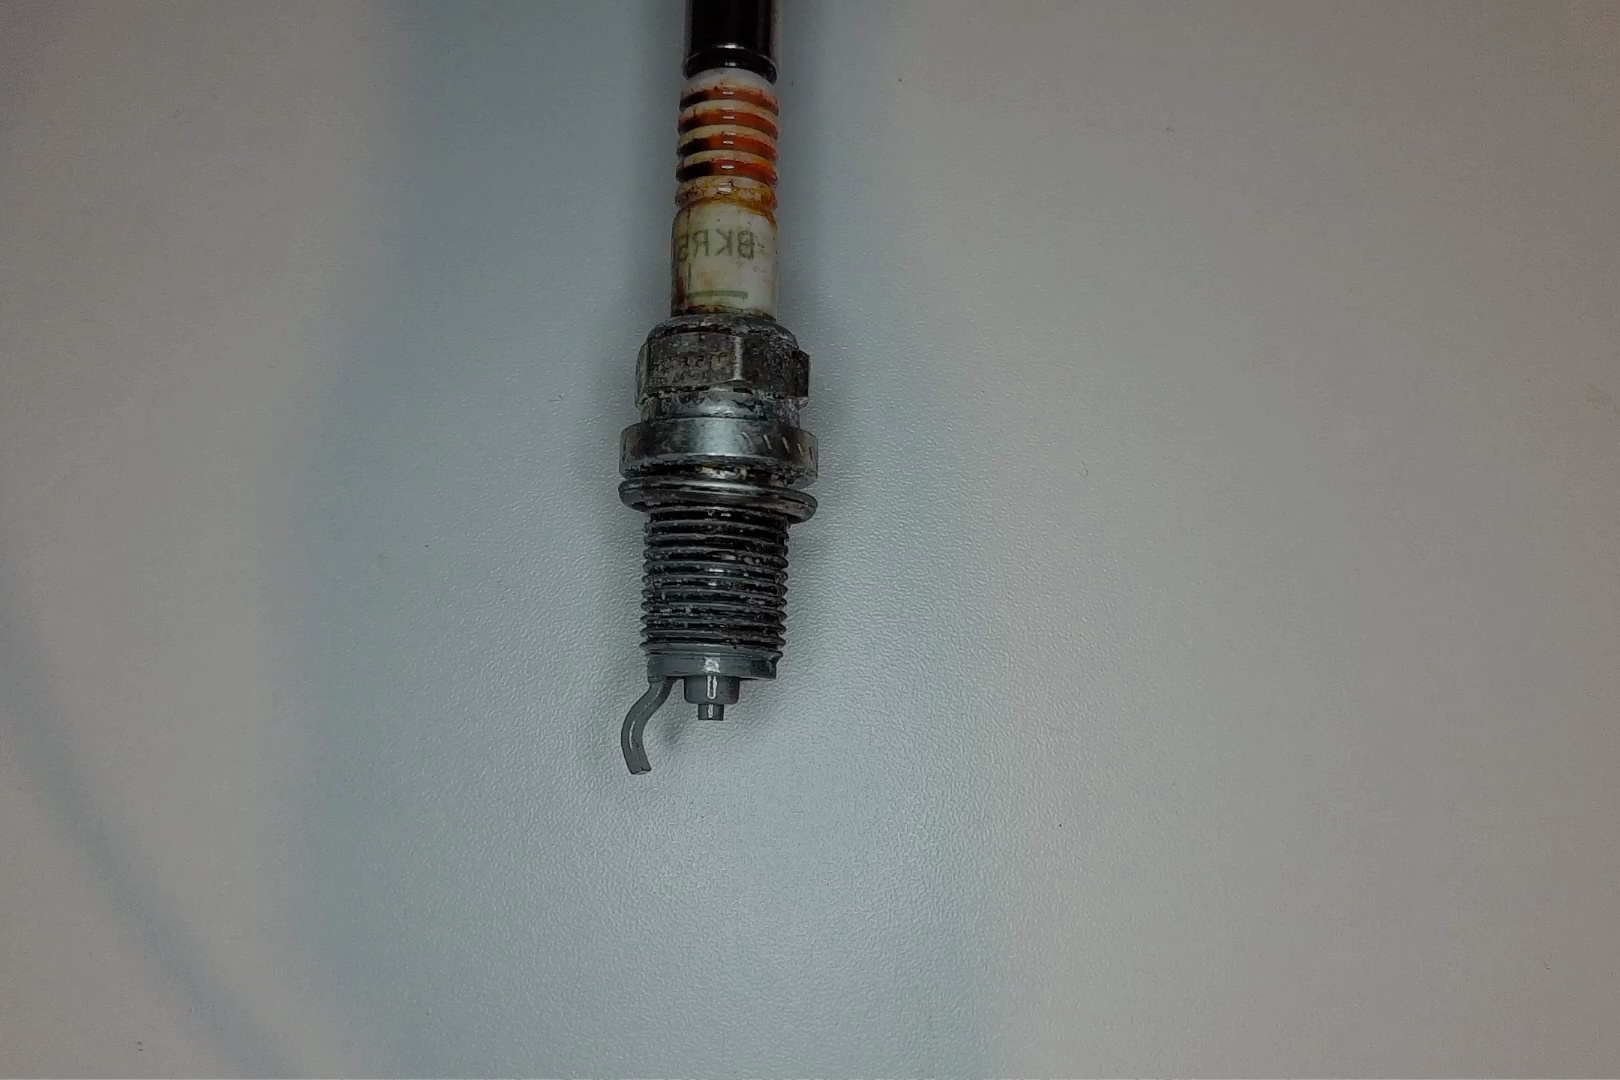
Label: anomaly